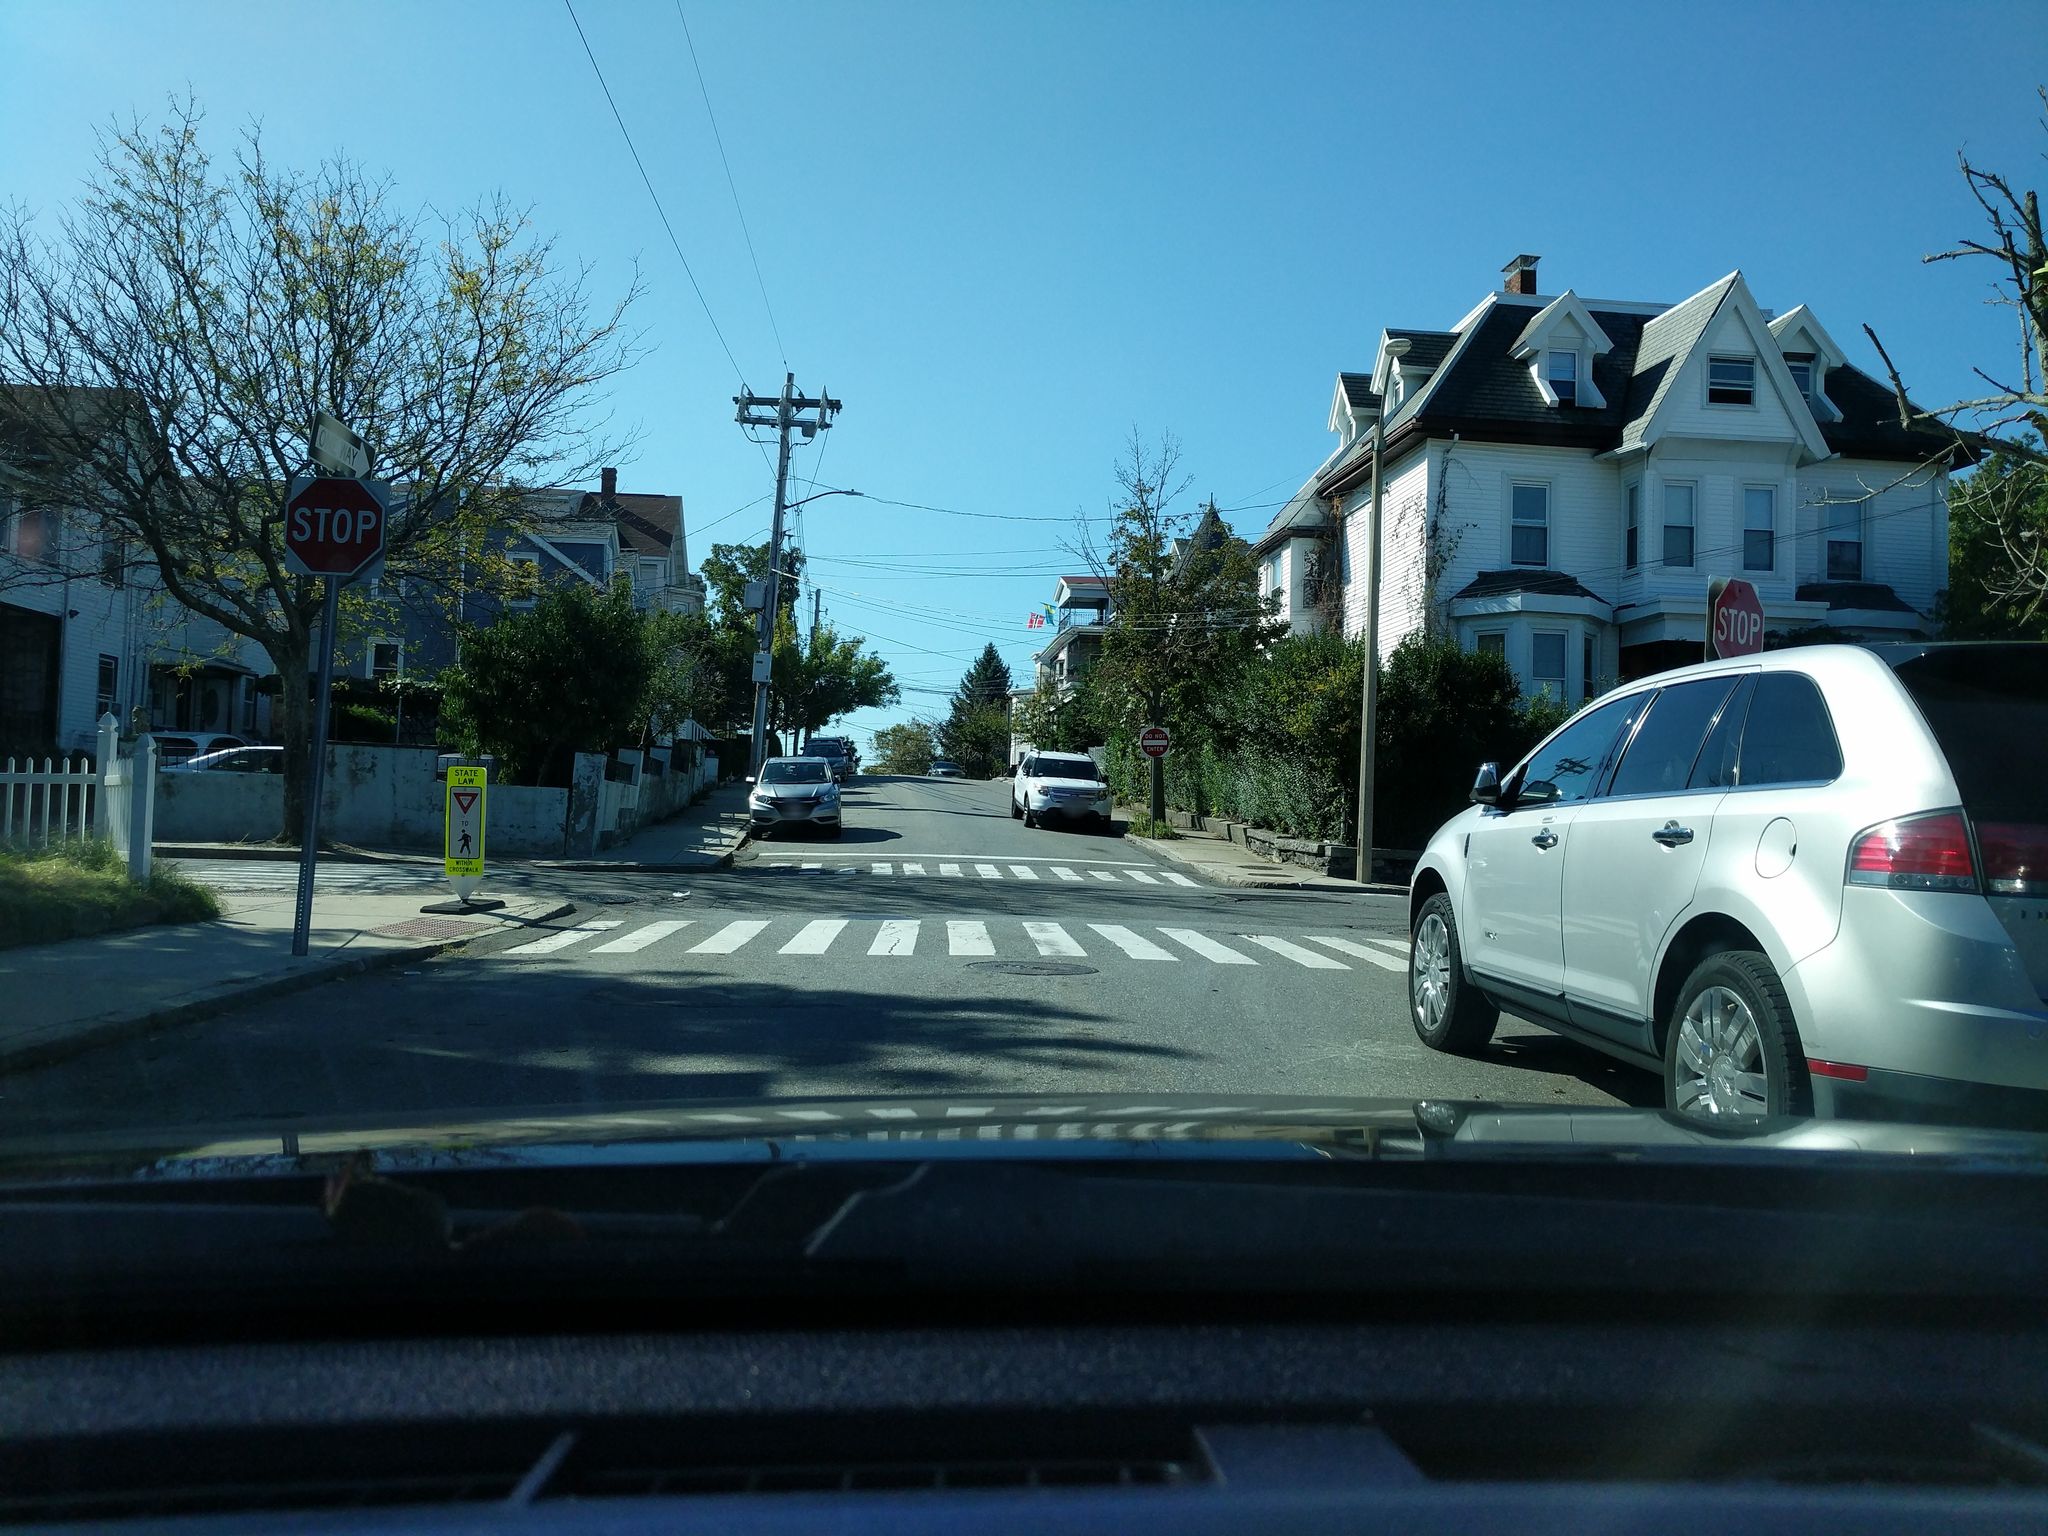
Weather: clear
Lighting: day
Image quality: good
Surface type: driving surface
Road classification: residential
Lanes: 1
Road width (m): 12.2
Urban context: urban centre
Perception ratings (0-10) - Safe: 6.57, Lively: 9.54, Beautiful: 5.61, Boring: 4.26, Depressing: 2.12, Wealthy: 8.31